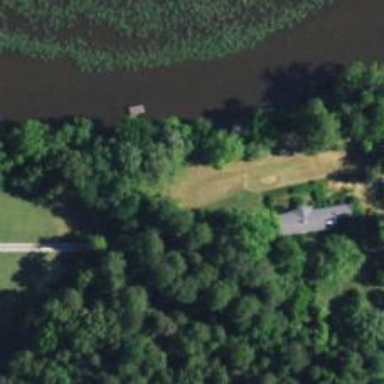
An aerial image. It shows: Driveway.